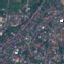
Label: Residential